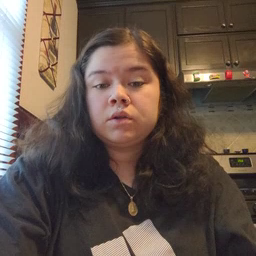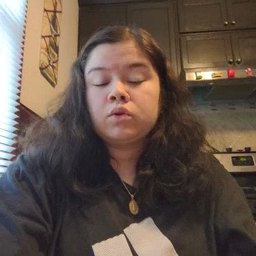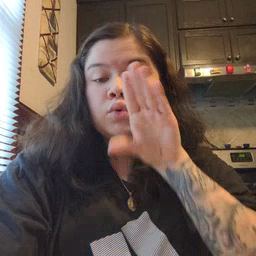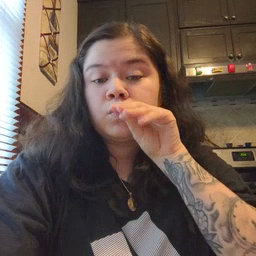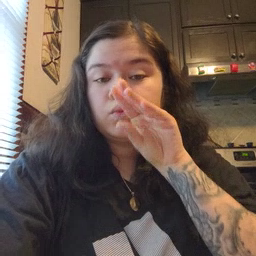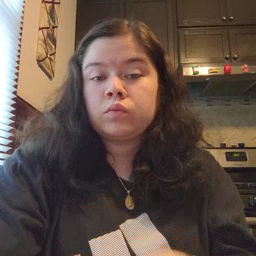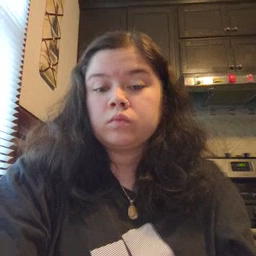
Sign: goose